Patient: sex M, age 79
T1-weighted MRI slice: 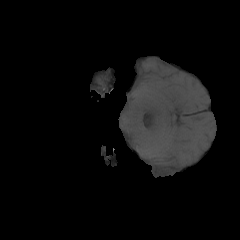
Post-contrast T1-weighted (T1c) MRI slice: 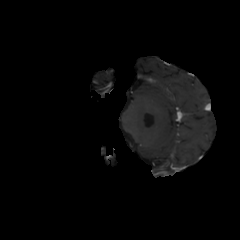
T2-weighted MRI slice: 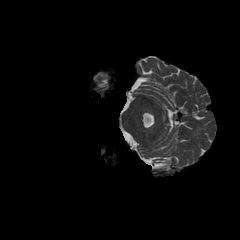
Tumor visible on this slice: no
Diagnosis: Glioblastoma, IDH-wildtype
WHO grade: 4